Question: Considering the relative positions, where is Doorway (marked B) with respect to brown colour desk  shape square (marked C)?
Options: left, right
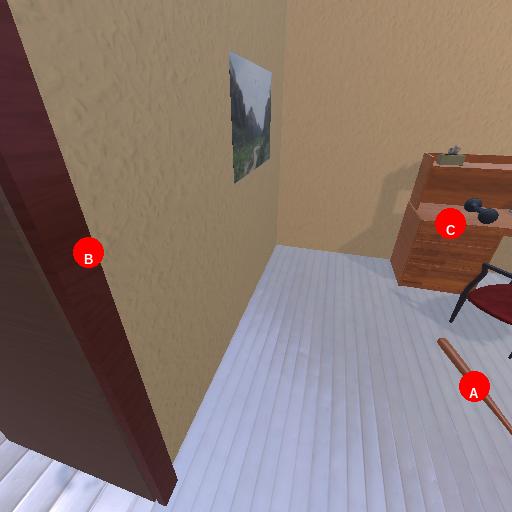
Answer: left